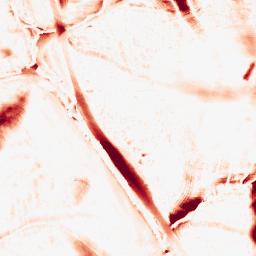
Category: morphological
Decomposition family: morphological_ellipse
Decomposition parameters: operation: opening
width: 30
height: 50
Upsampling method: bicubic_16x
Upsampling parameters: scale: 16
Upsampling scale: 16